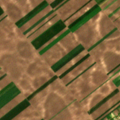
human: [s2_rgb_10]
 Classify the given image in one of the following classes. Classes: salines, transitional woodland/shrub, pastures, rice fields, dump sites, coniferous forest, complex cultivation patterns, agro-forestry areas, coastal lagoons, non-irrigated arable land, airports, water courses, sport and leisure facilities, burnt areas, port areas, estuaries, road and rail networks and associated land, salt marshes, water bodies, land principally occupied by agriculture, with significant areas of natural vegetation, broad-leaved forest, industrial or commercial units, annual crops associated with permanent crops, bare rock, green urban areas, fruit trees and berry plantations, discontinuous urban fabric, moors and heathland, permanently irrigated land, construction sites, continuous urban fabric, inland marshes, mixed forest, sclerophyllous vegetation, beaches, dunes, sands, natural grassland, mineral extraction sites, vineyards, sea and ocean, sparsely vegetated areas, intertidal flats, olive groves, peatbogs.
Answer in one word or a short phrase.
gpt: discontinuous urban fabric, non-irrigated arable land